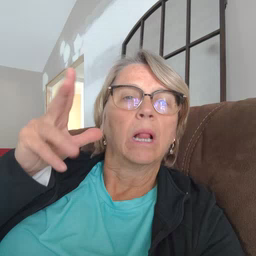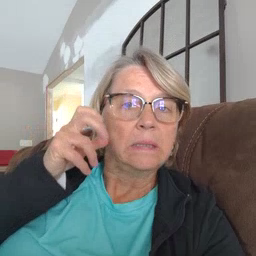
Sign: listen